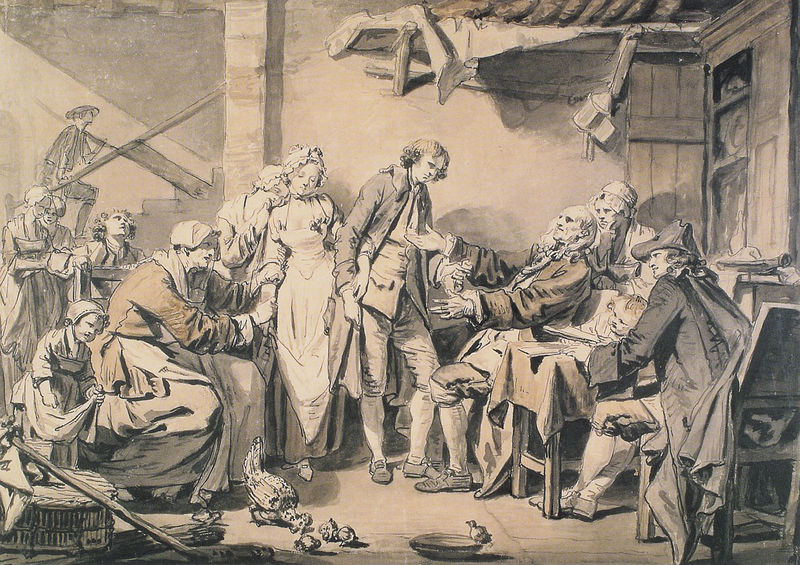
Titel: Studie für “Ein Heiratsvertrag”
Künstler: Jean-Baptiste Greuze
Institution: Paris, Musée du Petit Palais
Schlagwörter: mann, menschen, fenster, frau, hut, hüte, kleid, kleider, männer, raum, reden, schwarz, tisch, weiss, zeichnung, dach, leute, hose, kappe, teller, herr, mantel, paar, tochter, vater, hosen, graphik, treppe, essen, korb, geländer, weste, strümpfe, buch, druck, viele, stich, schreiben, huhn, antrag, wess, wirtshaus, verlobung, henne, hühner, herd, famile, colloriert, vile, huh, hoilz, schwiegersohn